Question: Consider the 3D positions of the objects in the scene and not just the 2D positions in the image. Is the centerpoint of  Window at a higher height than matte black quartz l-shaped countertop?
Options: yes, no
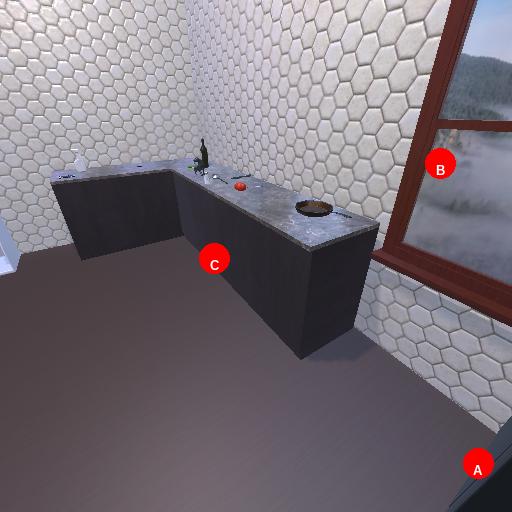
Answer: yes